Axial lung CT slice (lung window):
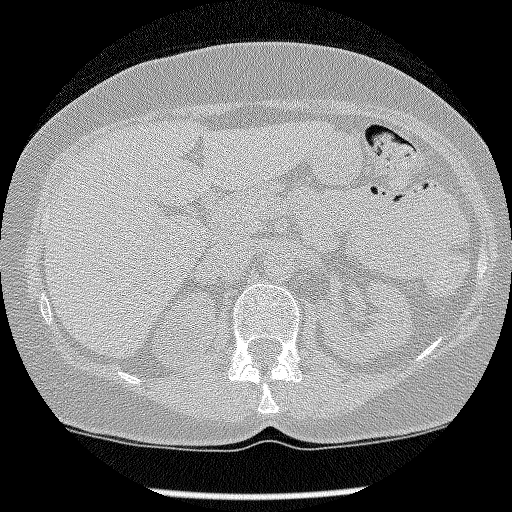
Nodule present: no